七年级 · 度量几何学
(本小题 8.0 分)

如图两个 $4 \times 4$ 网格都由 16 个边长为 1 的小正方形组成.

(1)

(2)

(1)如图 (1), 阴影正方形的顶点都在网格的格点上.这个阴影正方形的面积是多少:边长是多少

(2)请在图 (2)中画出面积是 5 的正方形, 使它的顶点在网格的格点上, 然后写出这个正方形的边长.

（3)你能在数轴上表示实数 $\sqrt{10},-\sqrt{10}, \sqrt{5},-\sqrt{5}$ 吗.请试一试.
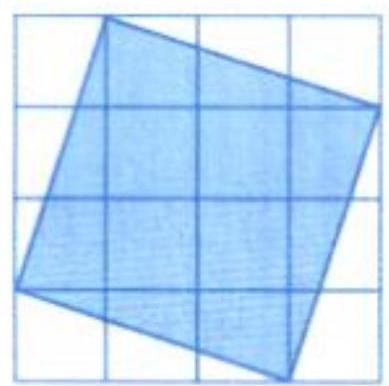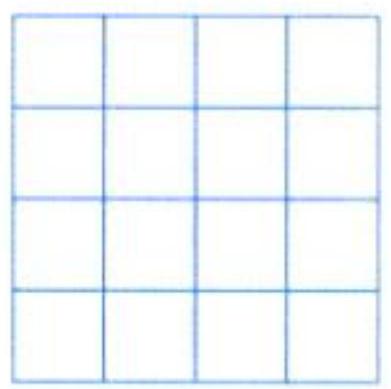
解析: 略